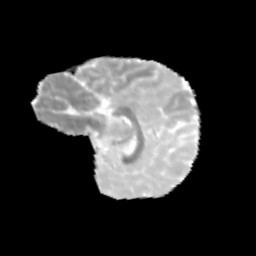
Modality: MD
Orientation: sagittal
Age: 10
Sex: female
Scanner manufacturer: siemens
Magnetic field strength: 3 T
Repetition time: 3.8 s
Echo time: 0.07 s